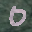
Label: 0